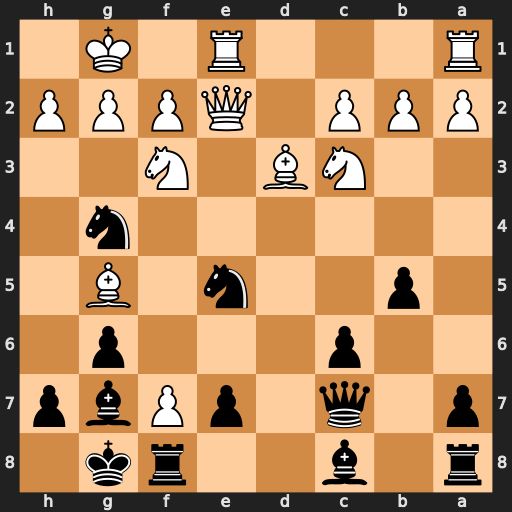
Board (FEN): r1b2rk1/p1q1pPbp/2p3p1/1p2n1B1/6n1/2NB1N2/PPP1QPPP/R3R1K1
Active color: b
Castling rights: -
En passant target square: -
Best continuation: Rxf7 Nxe5 Bxe5